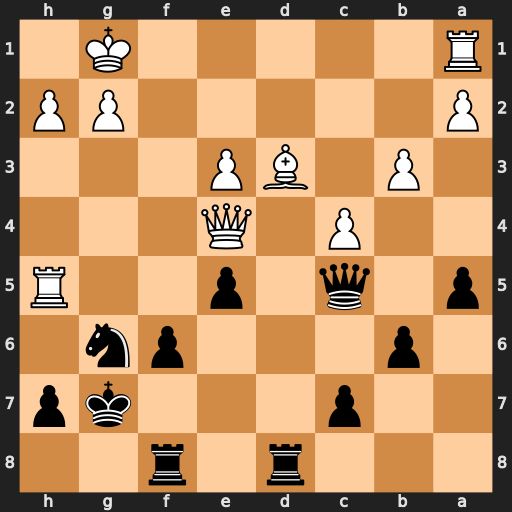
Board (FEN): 3r1r2/2p3kp/1p3pn1/p1q1p2R/2P1Q3/1P1BP3/P5PP/R5K1
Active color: b
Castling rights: -
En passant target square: -
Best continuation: f5 Rxf5 Rxf5 Qxf5 Qxe3+